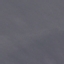
Land use / land cover: SeaLake